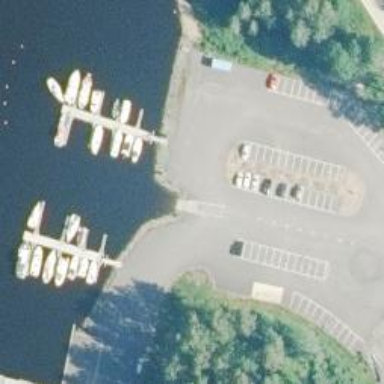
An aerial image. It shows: Slipway on leisure land.